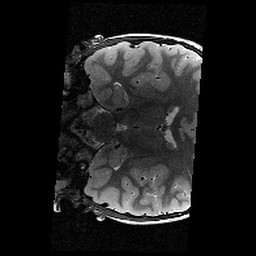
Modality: T2w
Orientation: coronal
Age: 9
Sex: male
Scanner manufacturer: siemens
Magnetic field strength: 3 T
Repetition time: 9.23 s
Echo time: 0.067 s